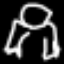
Label: frog